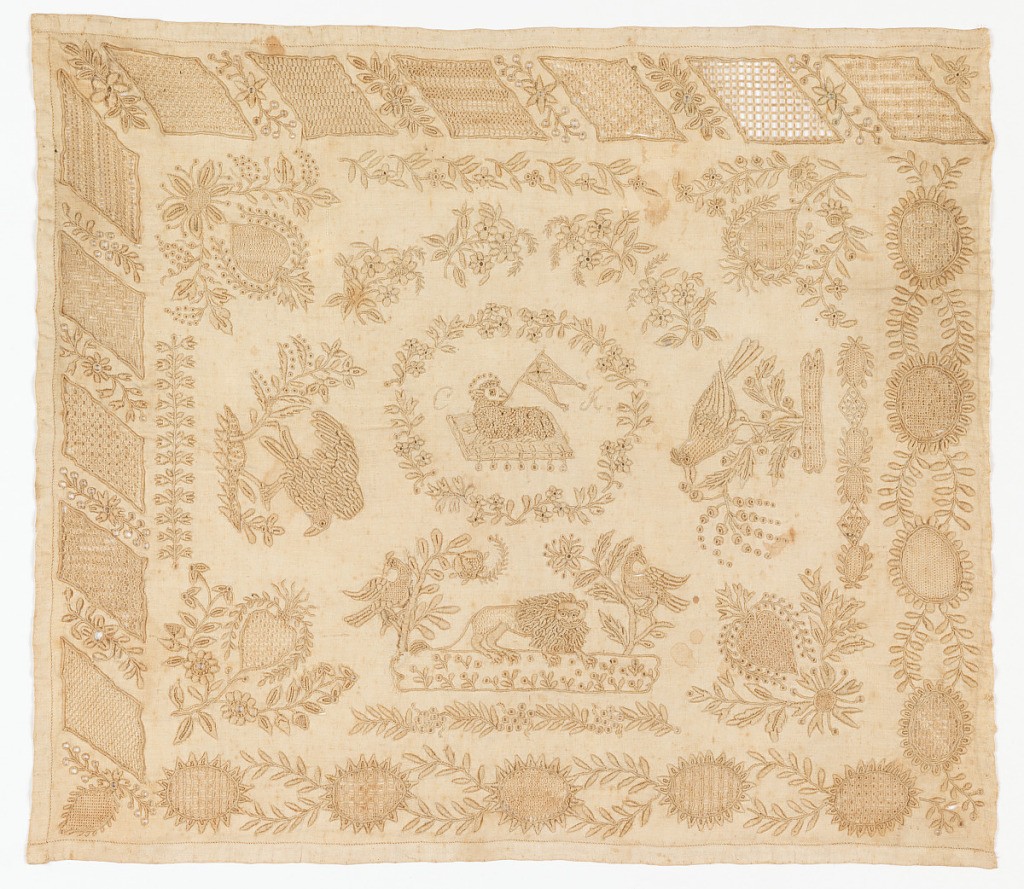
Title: Sampler
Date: late 17th–early 18th century
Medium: linen, cotton Technique: embroidery using satin, padded satin, overcast cord, and chain knot; withdrawn element work with overcasting, looping, interlacing, back, stem, buttonhole, satin and others; cutwork with overcast edges
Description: Initials "C.F" with religious scenes (including the Pascal Lamb).  Floral bordering and accenting throughout.

In the center: the Paschal Lamb, with the letter "c" at left and "f" at right, encircled by a wreath of flowers. Left and right facing out: a bird in a flowering tree growing from a mound; bottom: lion between flowering trees in which a bird is perched; top: sprigs of flowers. In each corner a vase-like shape enclosed within flowering branches, each corner connected by a flowering band.Border at top and left: a parallelogram alternating with a floral sprig. Border at bottom and right: a floral medallion connected by a double vine. White cotton on white linen and plain weave foundation. Embroidery for pattern only with many shapes filled in with drawnwork.